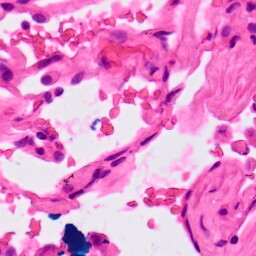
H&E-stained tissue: Lung